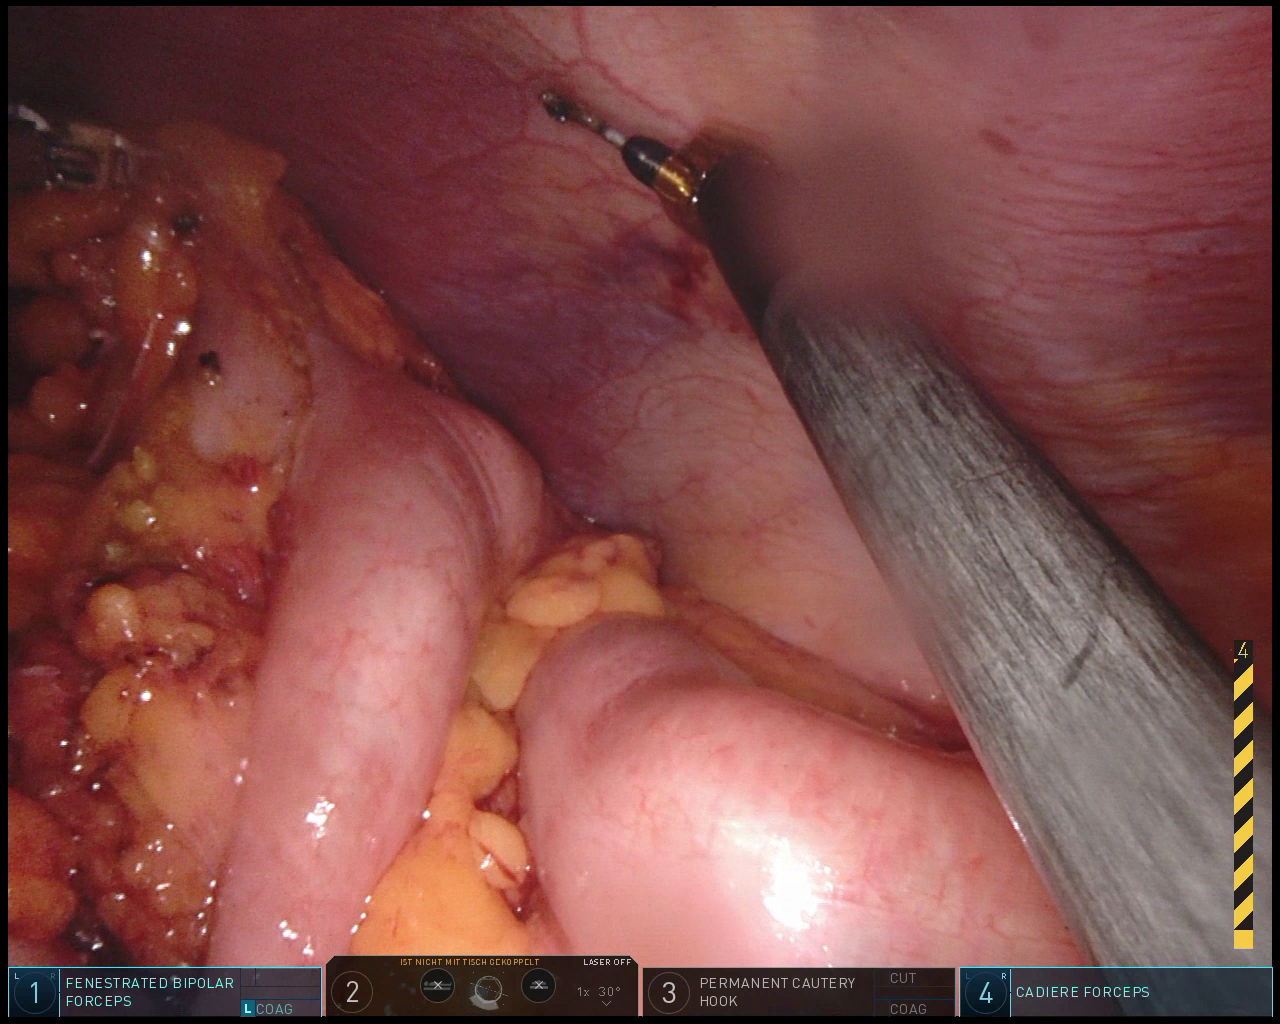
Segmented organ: colon
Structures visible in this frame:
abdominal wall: yes
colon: yes
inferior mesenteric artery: no
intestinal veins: no
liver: no
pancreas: no
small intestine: no
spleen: no
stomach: no
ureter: no
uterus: no
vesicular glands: no